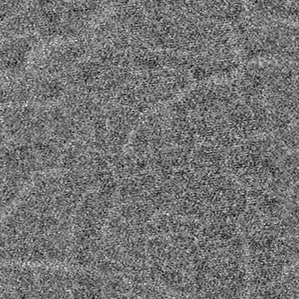
Label: frost